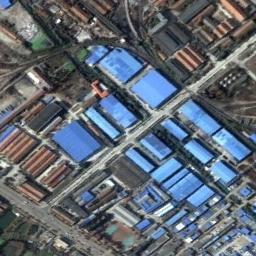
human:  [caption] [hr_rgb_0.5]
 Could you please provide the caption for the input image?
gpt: The industrial area has some neatly arranged blue workshops and other colors of workshops and some roads go through the industrial area .

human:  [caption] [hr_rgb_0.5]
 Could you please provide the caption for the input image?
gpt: There are many houses of different shapes and sizes in the industrial zone .

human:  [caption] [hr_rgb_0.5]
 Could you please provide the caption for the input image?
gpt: There is a road between the industrial areas .

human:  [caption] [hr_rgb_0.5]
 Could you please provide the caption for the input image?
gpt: There are some blue buildings and red buildings on the industrial area .

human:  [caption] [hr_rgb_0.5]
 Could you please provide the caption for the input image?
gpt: Neatly planned factory buildings and roads in a industrial area with powdery material yards .